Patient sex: M
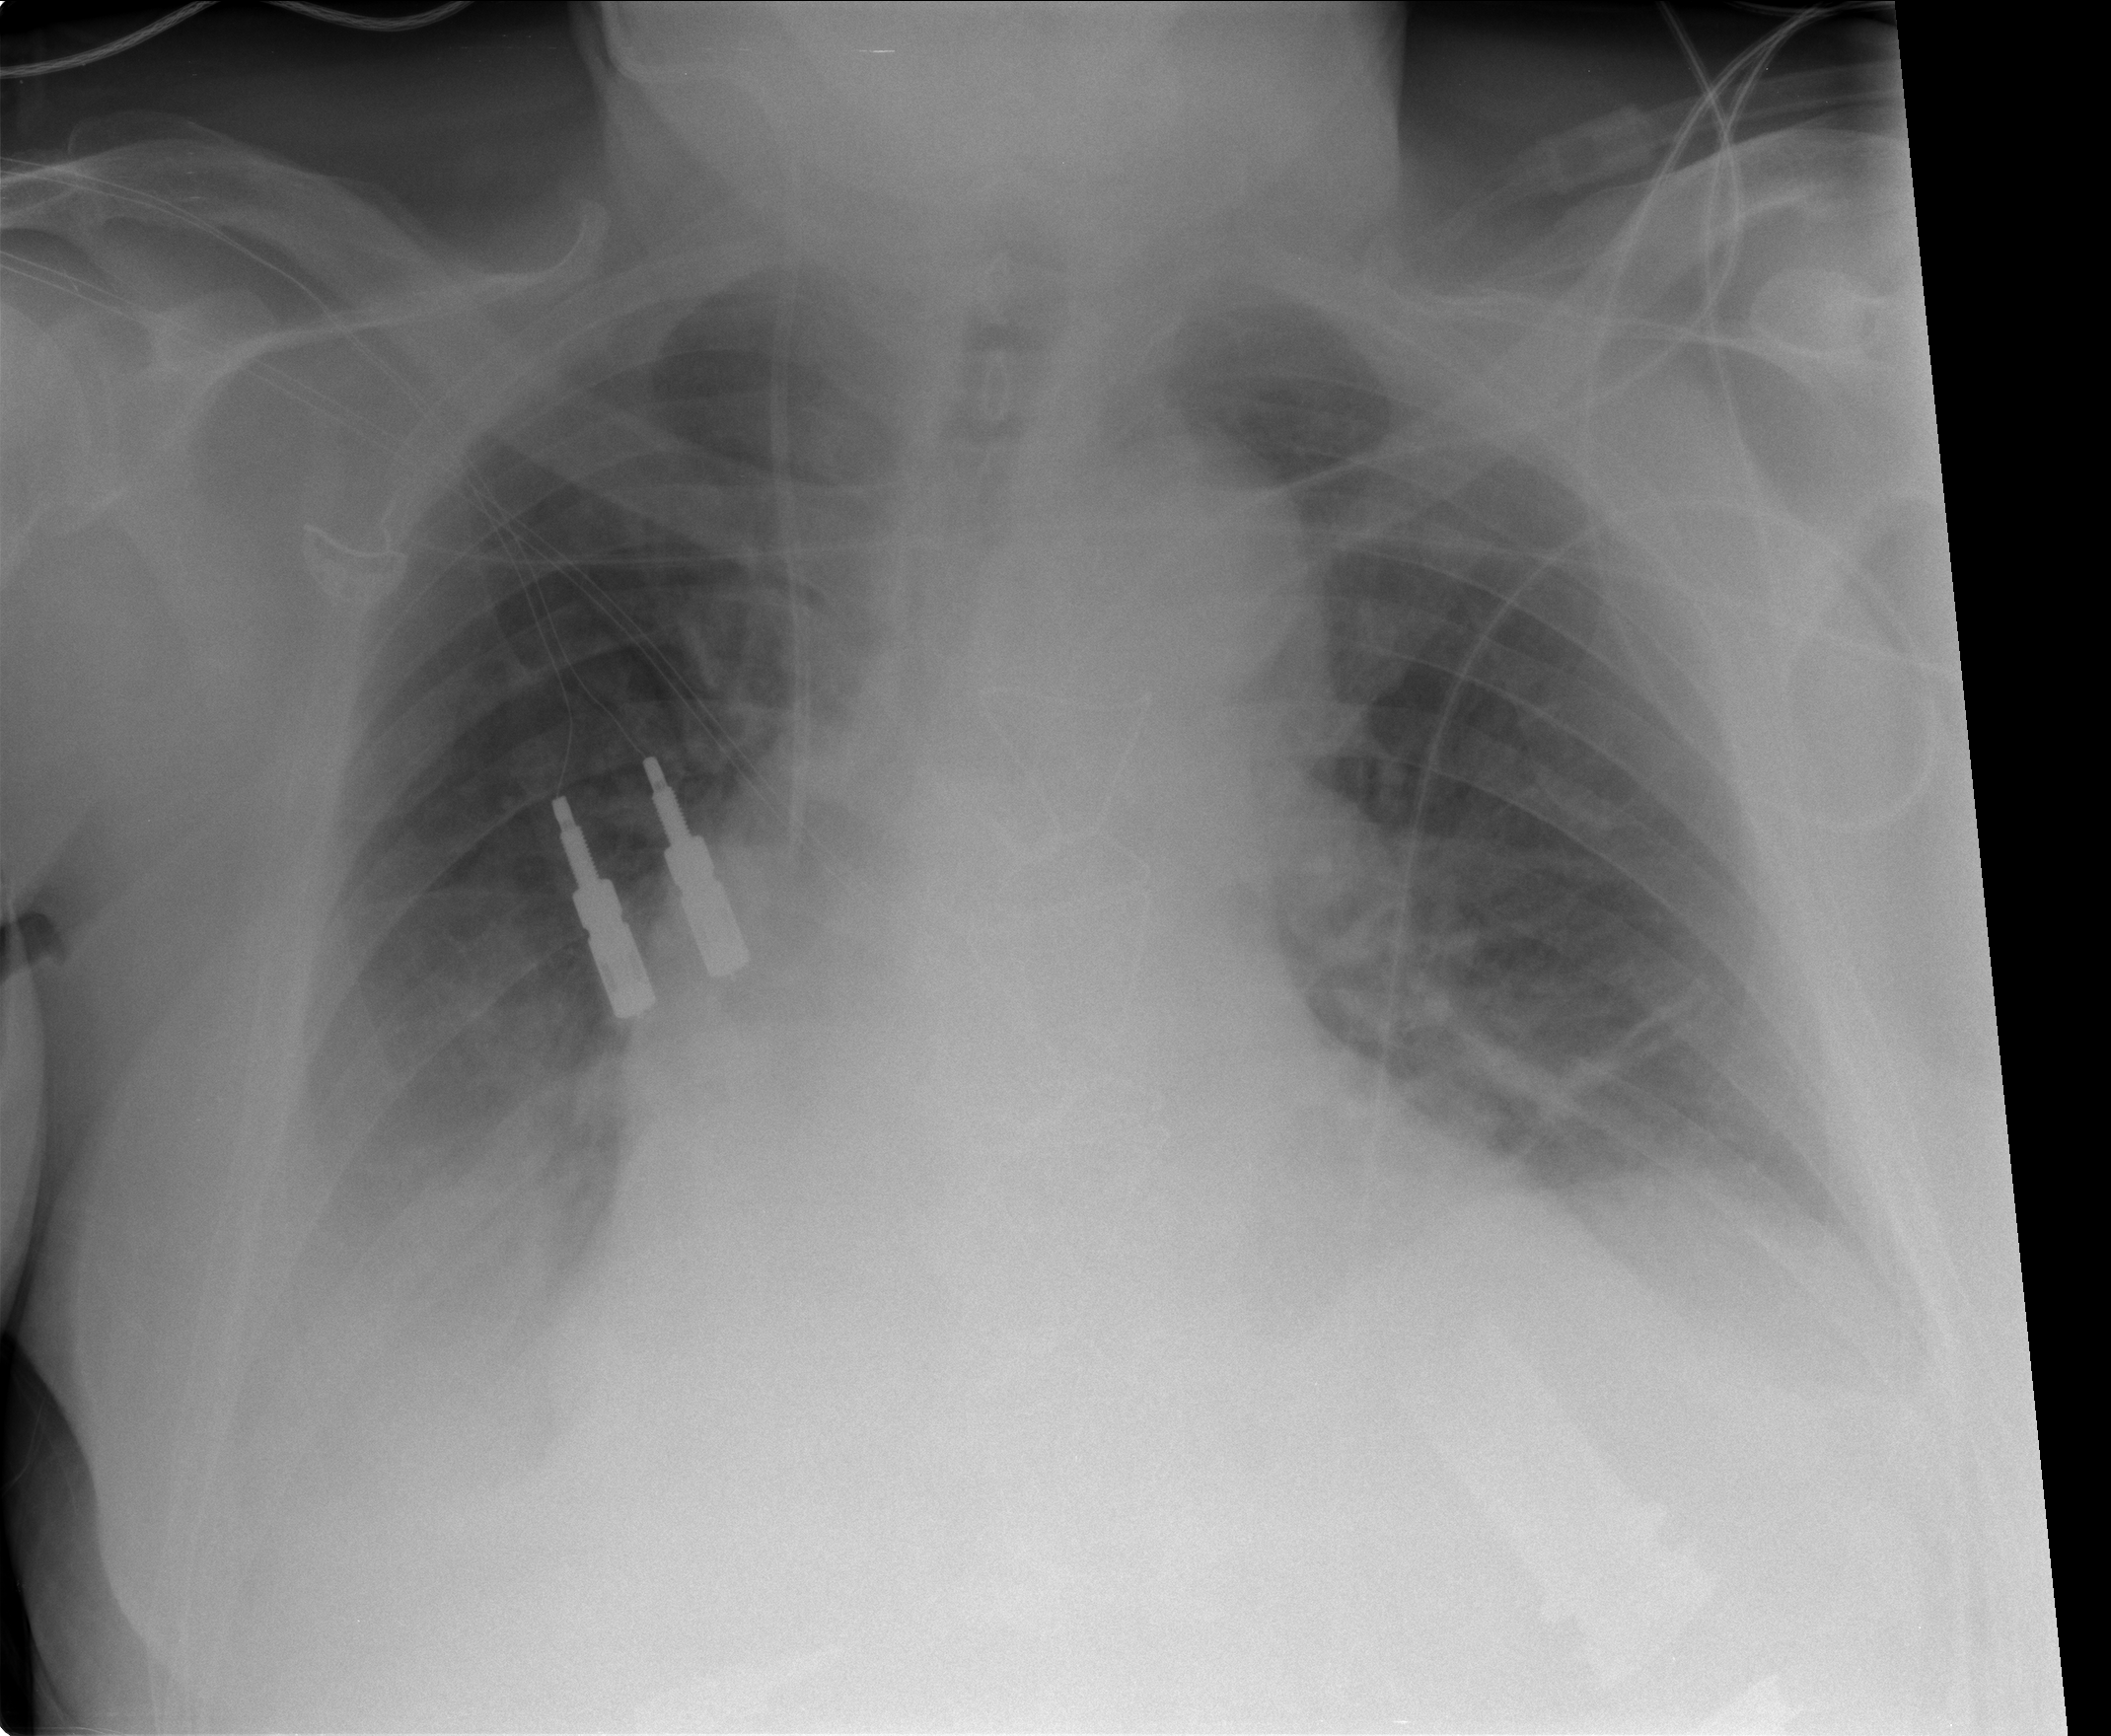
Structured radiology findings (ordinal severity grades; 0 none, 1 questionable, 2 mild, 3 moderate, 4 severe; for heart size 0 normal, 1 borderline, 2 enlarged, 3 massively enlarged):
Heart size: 2
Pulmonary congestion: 0
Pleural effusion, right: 2
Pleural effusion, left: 2
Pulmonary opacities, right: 0
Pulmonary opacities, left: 0
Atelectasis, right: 1
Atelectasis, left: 1